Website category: jobs
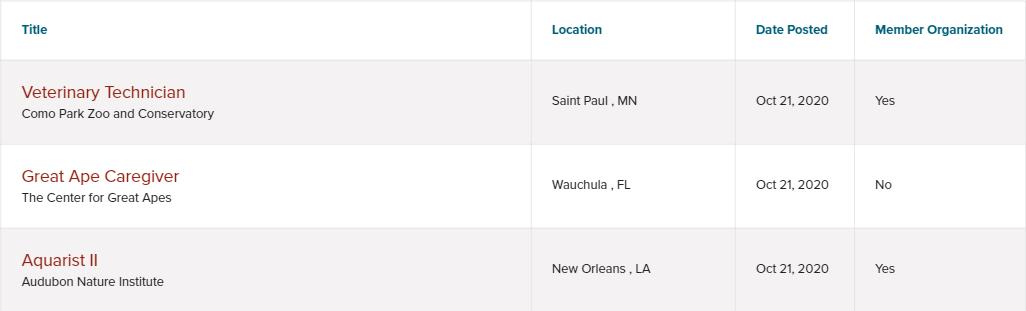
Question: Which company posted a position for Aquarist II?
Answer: Audubon Nature Institute

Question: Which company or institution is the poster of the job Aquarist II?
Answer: Audubon Nature Institute

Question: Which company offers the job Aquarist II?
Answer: Audubon Nature Institute

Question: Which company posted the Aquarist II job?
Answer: Audubon Nature Institute

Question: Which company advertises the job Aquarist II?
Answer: Audubon Nature Institute

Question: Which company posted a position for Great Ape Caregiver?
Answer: The Center for Great Apes

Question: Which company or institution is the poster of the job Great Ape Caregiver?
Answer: The Center for Great Apes

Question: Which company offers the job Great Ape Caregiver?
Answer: The Center for Great Apes

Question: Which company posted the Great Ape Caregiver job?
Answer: The Center for Great Apes

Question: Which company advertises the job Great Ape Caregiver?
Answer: The Center for Great Apes

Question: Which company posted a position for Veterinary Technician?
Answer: Como Park Zoo and Conservatory

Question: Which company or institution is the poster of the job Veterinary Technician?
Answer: Como Park Zoo and Conservatory

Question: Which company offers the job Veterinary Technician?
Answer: Como Park Zoo and Conservatory

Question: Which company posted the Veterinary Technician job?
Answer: Como Park Zoo and Conservatory

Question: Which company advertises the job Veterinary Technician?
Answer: Como Park Zoo and Conservatory

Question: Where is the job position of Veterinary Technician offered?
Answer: Saint Paul , MN

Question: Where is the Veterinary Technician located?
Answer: Saint Paul , MN

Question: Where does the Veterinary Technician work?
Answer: Saint Paul , MN

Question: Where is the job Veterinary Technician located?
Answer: Saint Paul , MN

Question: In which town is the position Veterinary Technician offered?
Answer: Saint Paul , MN

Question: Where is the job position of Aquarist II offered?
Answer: New Orleans , LA

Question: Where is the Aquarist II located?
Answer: New Orleans , LA

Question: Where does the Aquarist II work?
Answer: New Orleans , LA

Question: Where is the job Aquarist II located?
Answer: New Orleans , LA

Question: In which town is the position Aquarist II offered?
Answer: New Orleans , LA

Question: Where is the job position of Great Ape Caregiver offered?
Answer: Wauchula , FL

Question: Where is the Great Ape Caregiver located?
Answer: Wauchula , FL

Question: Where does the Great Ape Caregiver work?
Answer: Wauchula , FL

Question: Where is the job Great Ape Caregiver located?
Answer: Wauchula , FL

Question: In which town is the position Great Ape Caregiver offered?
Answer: Wauchula , FL

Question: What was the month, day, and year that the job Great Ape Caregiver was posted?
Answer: Oct 21, 2020

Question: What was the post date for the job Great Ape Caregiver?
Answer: Oct 21, 2020

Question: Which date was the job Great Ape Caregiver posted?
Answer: Oct 21, 2020

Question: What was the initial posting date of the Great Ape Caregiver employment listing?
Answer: Oct 21, 2020

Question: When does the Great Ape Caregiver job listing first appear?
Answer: Oct 21, 2020

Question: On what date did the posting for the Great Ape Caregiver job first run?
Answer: Oct 21, 2020

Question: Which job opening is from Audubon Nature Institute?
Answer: Aquarist II

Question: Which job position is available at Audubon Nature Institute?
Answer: Aquarist II

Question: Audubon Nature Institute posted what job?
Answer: Aquarist II

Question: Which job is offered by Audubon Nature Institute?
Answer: Aquarist II

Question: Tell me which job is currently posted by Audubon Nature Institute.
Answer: Aquarist II

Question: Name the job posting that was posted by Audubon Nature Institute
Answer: Aquarist II

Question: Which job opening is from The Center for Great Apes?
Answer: Great Ape Caregiver

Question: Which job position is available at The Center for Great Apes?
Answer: Great Ape Caregiver

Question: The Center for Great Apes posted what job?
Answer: Great Ape Caregiver

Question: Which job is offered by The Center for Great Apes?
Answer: Great Ape Caregiver

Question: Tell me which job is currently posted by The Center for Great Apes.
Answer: Great Ape Caregiver

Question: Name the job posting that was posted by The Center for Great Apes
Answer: Great Ape Caregiver

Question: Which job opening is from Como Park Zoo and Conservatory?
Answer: Veterinary Technician

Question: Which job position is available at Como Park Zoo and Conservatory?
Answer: Veterinary Technician

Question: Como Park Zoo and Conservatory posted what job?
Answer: Veterinary Technician

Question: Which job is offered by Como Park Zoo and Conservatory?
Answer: Veterinary Technician

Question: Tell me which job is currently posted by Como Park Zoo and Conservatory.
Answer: Veterinary Technician

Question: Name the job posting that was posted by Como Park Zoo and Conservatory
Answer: Veterinary Technician

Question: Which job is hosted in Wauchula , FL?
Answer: Great Ape Caregiver

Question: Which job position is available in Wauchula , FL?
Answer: Great Ape Caregiver

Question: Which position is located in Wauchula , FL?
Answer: Great Ape Caregiver

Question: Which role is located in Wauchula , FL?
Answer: Great Ape Caregiver

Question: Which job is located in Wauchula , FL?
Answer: Great Ape Caregiver

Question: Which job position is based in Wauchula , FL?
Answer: Great Ape Caregiver

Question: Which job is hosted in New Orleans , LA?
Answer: Aquarist II

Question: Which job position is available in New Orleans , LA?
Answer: Aquarist II

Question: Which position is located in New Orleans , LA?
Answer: Aquarist II

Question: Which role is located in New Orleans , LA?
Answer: Aquarist II